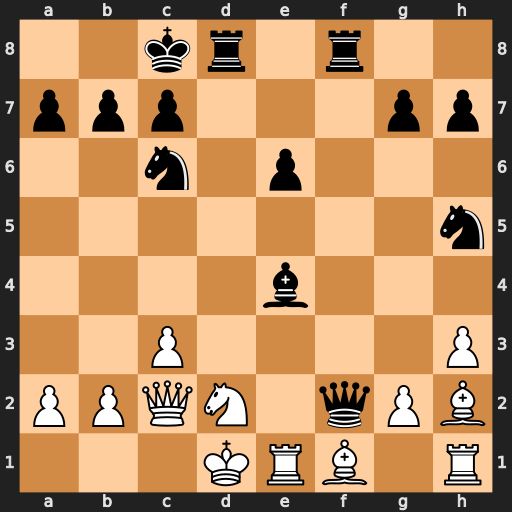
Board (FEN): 2kr1r2/ppp3pp/2n1p3/7n/4b3/2P4P/PPQN1qPB/3KRB1R
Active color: w
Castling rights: -
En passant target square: -
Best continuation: Rxe4 Ng3 Bxg3